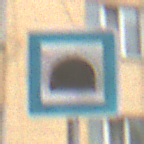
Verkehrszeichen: Tunnel
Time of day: MorningAfternoon
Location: Outdoor (Urban)
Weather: Overcast
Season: NotSpecified
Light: Natural